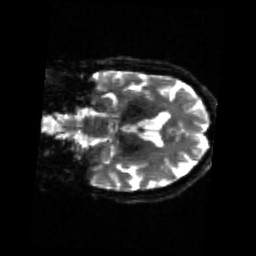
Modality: sbref
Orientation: coronal
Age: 59
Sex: female
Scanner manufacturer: siemens
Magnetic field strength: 3 T
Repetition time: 4.71 s
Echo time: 0.0906 s